Question: I have added UiRefreshController to UiTableView as subview and it works well but it also adds extra space to the head of the table view. This problem only appear in iOS7.
code:
'''
refreshControl = [[UIRefreshControl alloc] init];
refreshControl.tag = 99;
[refreshControl addTarget:self action:@selector(handleRefresh:) forControlEvents:UIControlEventValueChanged];
[self.tableView addSubview:refreshControl];
self.tableView.alwaysBounceVertical = YES;
[refreshControl beginRefreshing];
[refreshControl endRefreshing];
'''

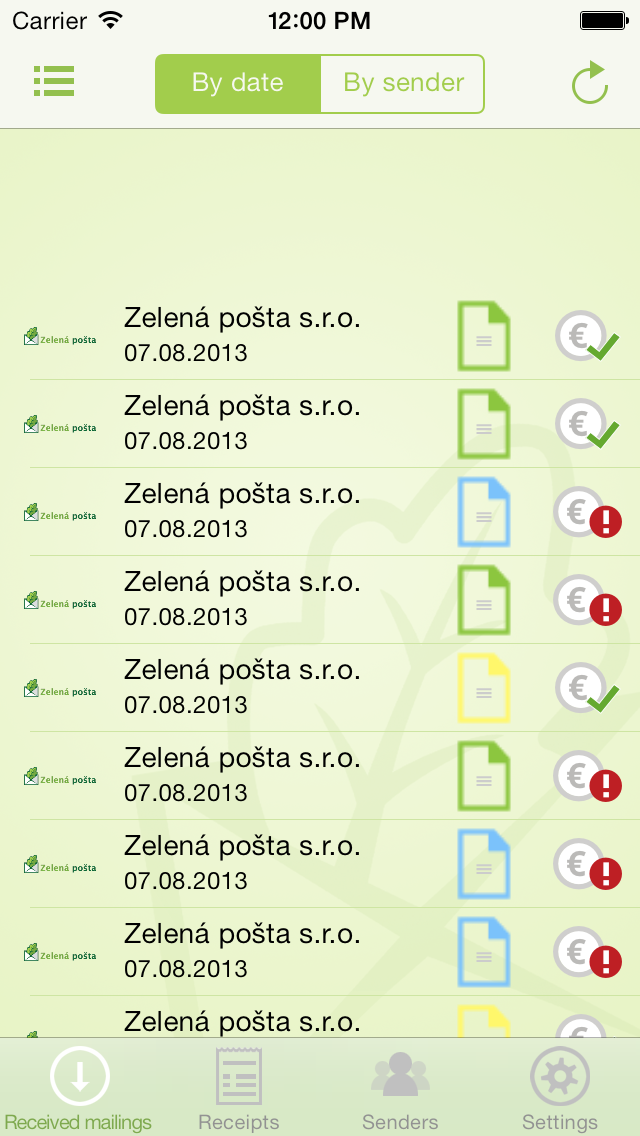
Answer: Try adding this to the view controller:
'''
viewController.edgesForExtendedLayout = UIRectEdgeNone;
'''
iOS7 may be adding some extra space trying to fill the navigation bar.